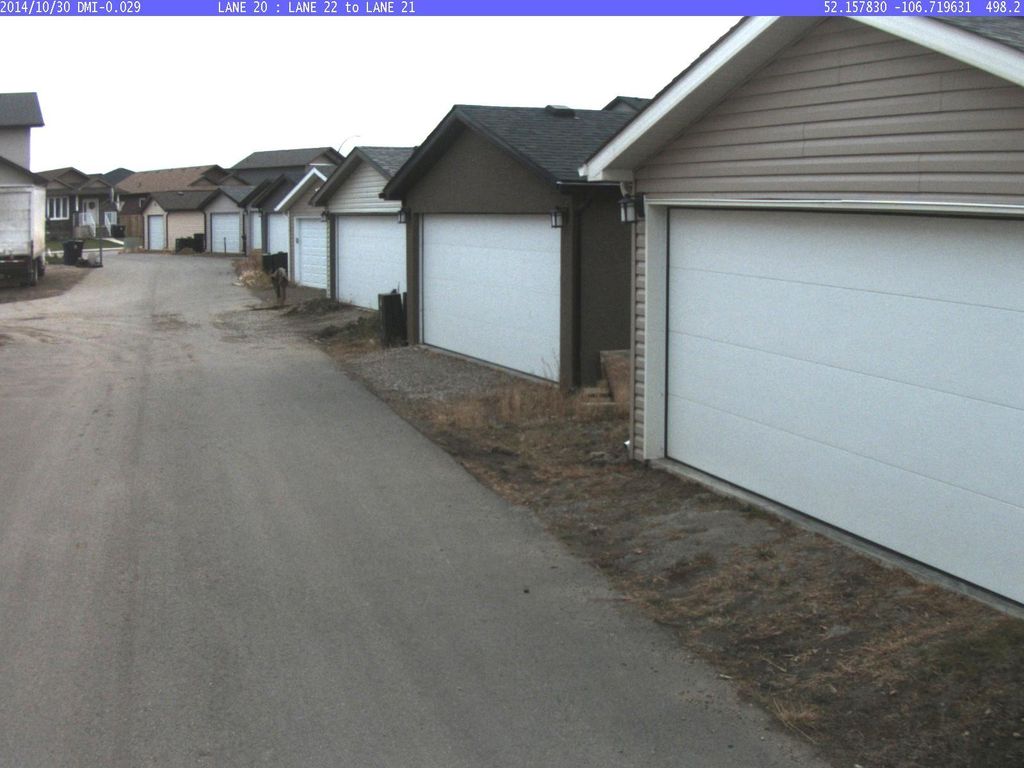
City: saskatoon